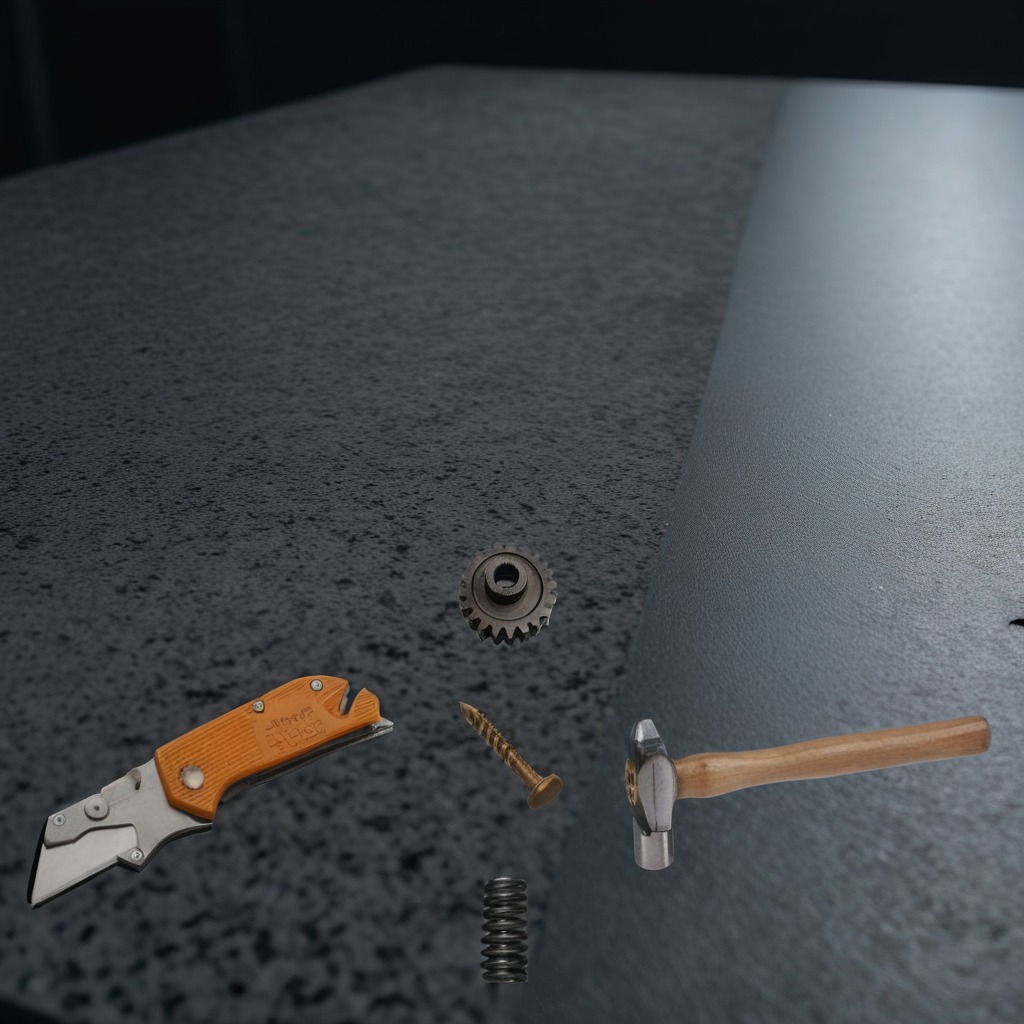
A steel gear with teeth, a utility knife, a metal machine screw, a hammer, and a coiled metal spring are lying on a clean granite table inside a workshop at night dim ambient light soft shadows worn but